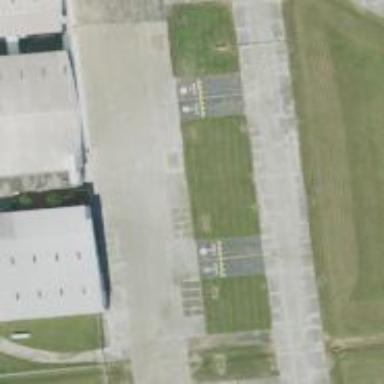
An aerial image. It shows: Service road along the airport taxiway.